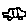
Label: car